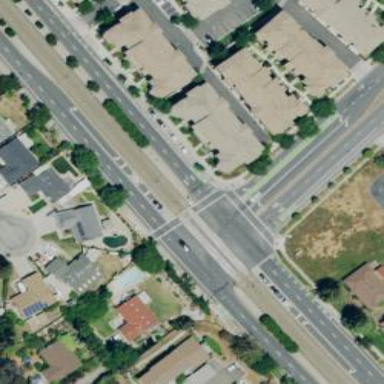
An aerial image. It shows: Solid stop line on the road.